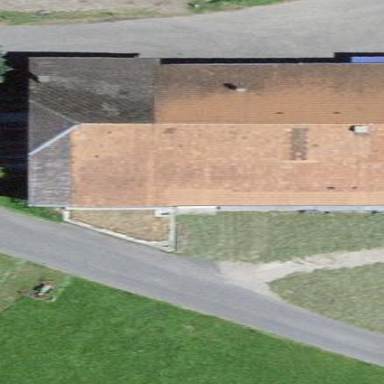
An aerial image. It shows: Farm building.